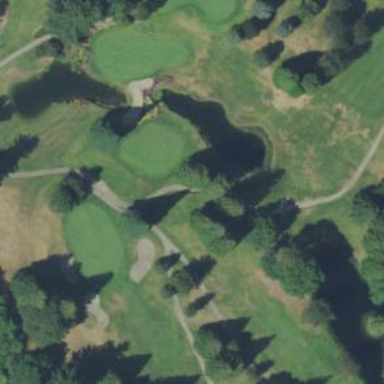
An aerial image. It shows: View of golf hole.